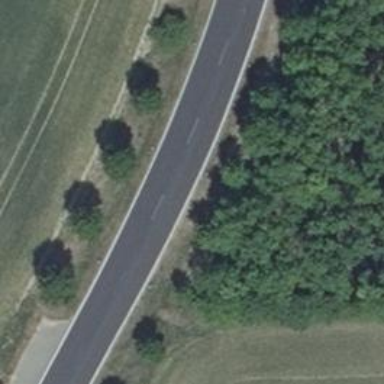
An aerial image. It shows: Asphalt road classified as tertiary.